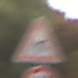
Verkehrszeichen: FlugbetriebRechts
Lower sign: Geschwindigkeit130
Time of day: MorningAfternoon
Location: Outdoor (Nature)
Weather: Overcast
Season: Autumn
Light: Natural